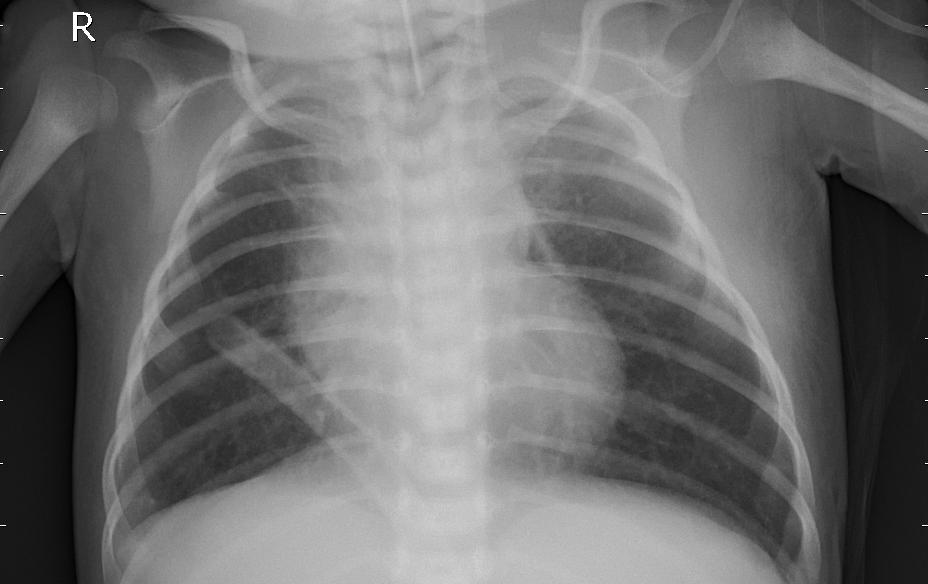
Diagnosis: PNEUMONIA